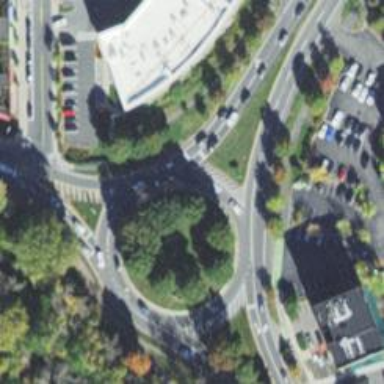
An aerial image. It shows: Asphalt road designated as trunk highway that features roundabout.